Question: I have a drop down list and I have a footer, when I pull down the drop down list... the footer always is in front of the list blocking the view, how can I eliminate this:

My css for the footer is:
'''
#footer {
height:45px;
padding:10px 0;
position:relative;
}
#footer .inner {
position:relative;
z-index:2;
}
#ie6 #footer .inner {
}
#footer .bg {
background:url("http://jqueryui.com/images/footer_bg.png") no-repeat scroll left top transparent;
height:65px;
left:0;
position:absolute;
top:0;
width:100%;
z-index:1;
}
#ie6 #footer .bg {
background:none repeat scroll 0 0 transparent;
}
#footer p {
color:#5E5E5E;
font:9px 'Arial','Helvetica',sans-serif;
margin:0;
padding:0;
text-transform:uppercase;
}
#footer p a {
color:#BBBBBB;
}
#footer span.first {
display:block;
float:left;
padding:6px 0 0 16px;
}
#footer .block {
display:block;
float:left;
}
#footer .block span, #footer span.empty {
display:none;
}
#footer .liferay {
background:url("http://jqueryui.com/images/icon_liferay.gif") repeat scroll 0 0 transparent;
border:0 none;
height:22px;
margin:3px 10px 0;
width:98px;
}
#footer .filamentgroup {
background:url("../images/oracle.png") ;
border:0 none;
height:18px;
margin:3px 22px 0 3px;
width:90px;
}
'''
and here's the actual footer code:
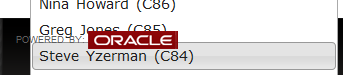
Answer: Set your menu's 'z-index' style higher than your footer's. I can only see footer styles there so we can't know which styles have you applied to your popup menu.